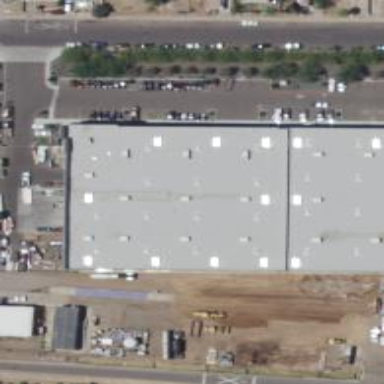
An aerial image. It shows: Commercial building.